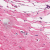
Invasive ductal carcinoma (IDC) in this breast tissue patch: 0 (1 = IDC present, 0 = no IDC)